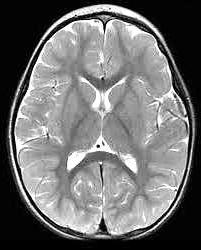
Label: notumor